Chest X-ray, PA view. Patient: 69 years old, sex M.
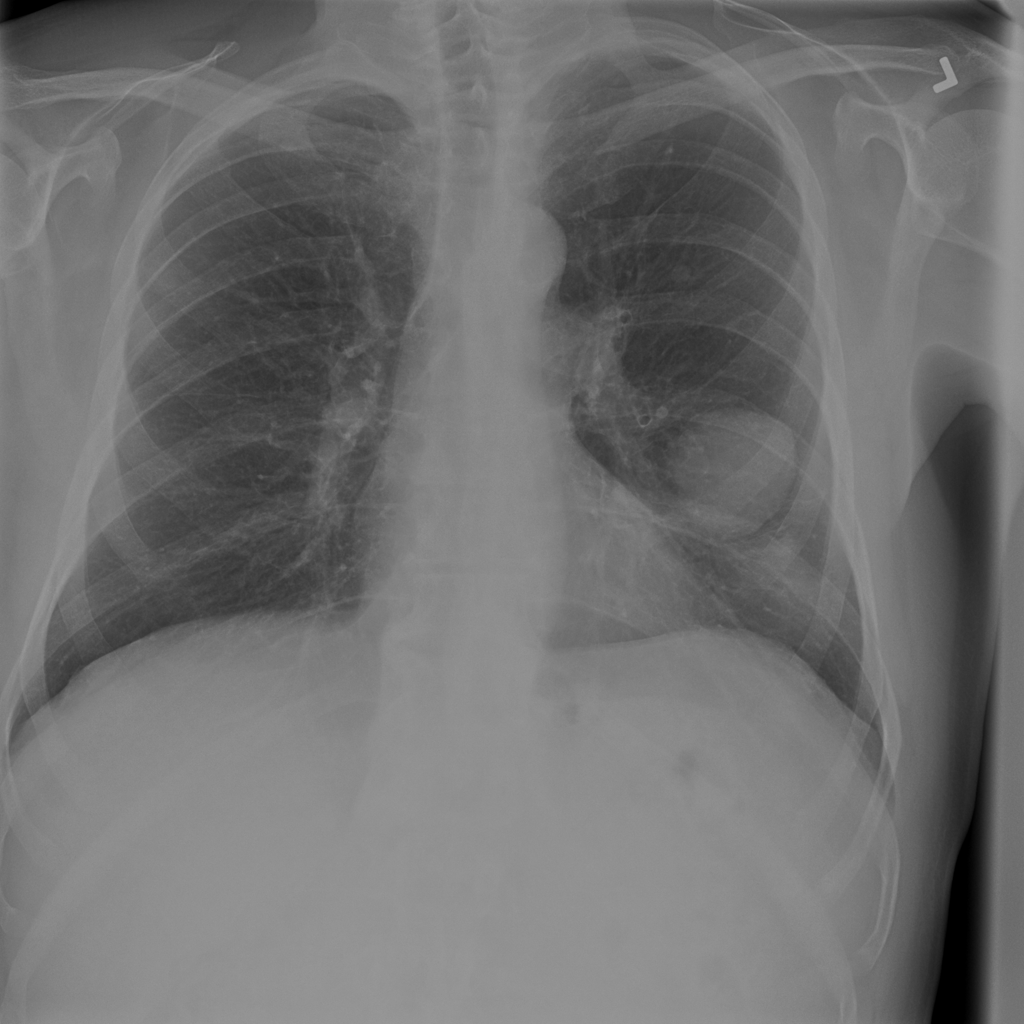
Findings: No Finding